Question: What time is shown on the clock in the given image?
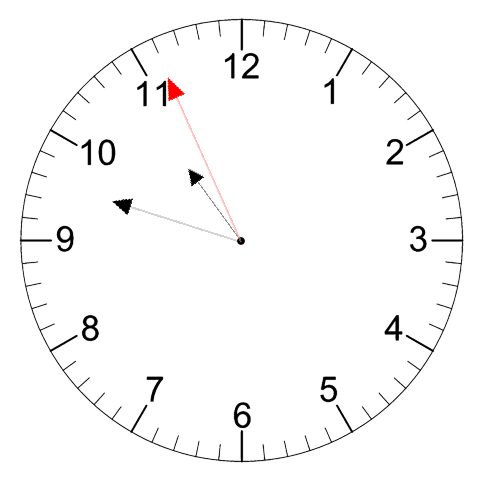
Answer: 10:47:56